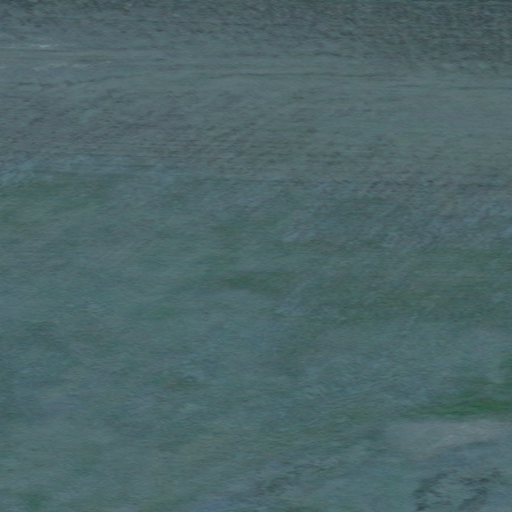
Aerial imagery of mountain in Alaska named Etigonik Mountain containing only unknown